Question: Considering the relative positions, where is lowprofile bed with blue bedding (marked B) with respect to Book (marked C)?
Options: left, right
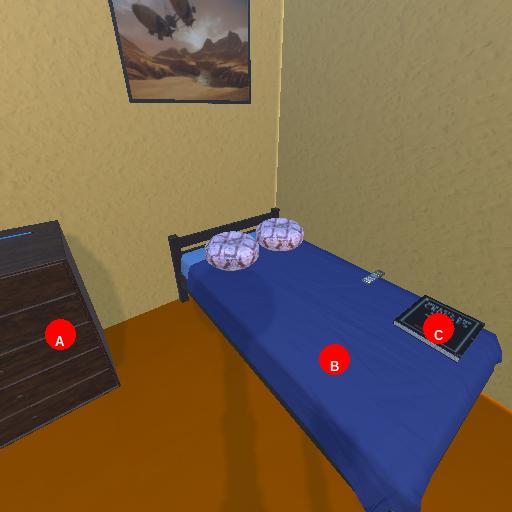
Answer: left